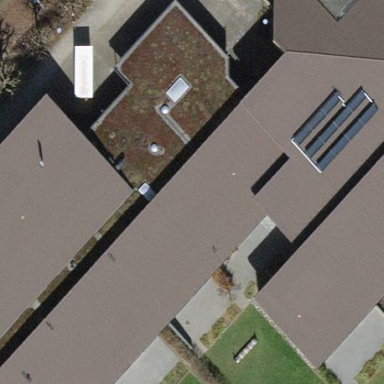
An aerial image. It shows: School building.